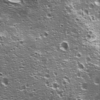
Label: not_dusty